Question: I have an application responsible for the URL Routing of my other projects I developed while under Windows environment.
Now that I have a Linux environment, set in a Virtual Machine, and I can't regenerate the routes of my applications because the SQLite file I use to store the informations apparently cannot be written by the routines in my PHP applications.
I'm receiving a PDOException with the following message:
> SQLSTATE[HY000]: General error: 8 attempt to write a readonly database
I've read <URL> saying the parent folder of the SQLite file must be writable too. Well... I'm new in the Linux world and I'm solving several small problems one at a time and although I understand this... restrictive policy Linux has/have, I don't know how to fix this.
The Windows partition where the files are being stored, accordingly to the tutorials I've read in order to allow them to be accessed within the guest (Linux), show me I'm the owner:

And I've read PHP scripts run with a different user or group. What should I do?
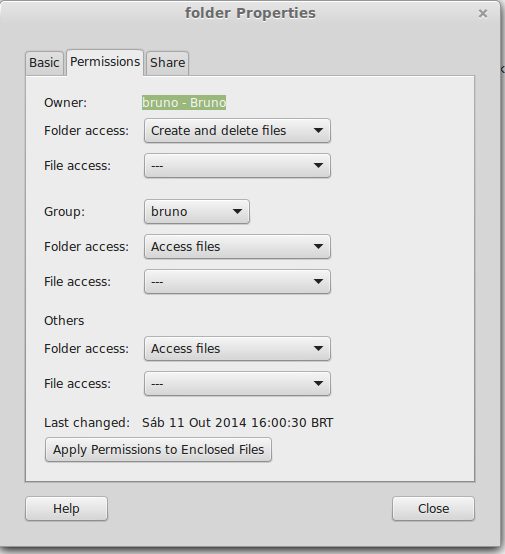
Answer: After reading <URL>, are poorly designed.
After this answer, I decided to move the SQLite file to somewhere else, outside the mounted folder. I received a new error saying the database file could not be open but this time I was already aware of the PDO SQLite limitation described <URL>,that states the parent folder must also be writable.
Permissions fixed and everything worked. :)
After that, I noticed <URL> saying that this bug was fixed in Samba 3.2.5, which is weird because after running the command I received as version as .
Anyway... The point is that this comment also states that if you mount the partition using the option during CIFS mount, advisory locks do not propagate across the network.
I don't know what this means, I only know that after edit my (see below) to include this option and restarting the Virtual Machine, everything worked.
'''
//WindowsIP/SharedPartitionName /path/to/linux/folder cifs username=myusername,password=mypassword,rw,nobrl,uid=1000,gid=1000,nounix,iocharset=utf8,file_mode=0777,dir_mode=0777 0 0
'''
Thank you @AlejandroArbiza for the patience and I hope this helps someone in the future.